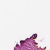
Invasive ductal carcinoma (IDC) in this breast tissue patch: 0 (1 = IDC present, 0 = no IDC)